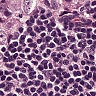
Metastatic tissue present: yes